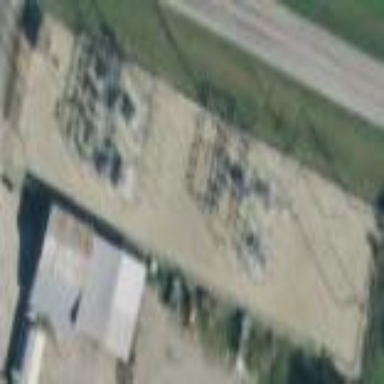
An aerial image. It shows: Distribution level power substation enclosed by fence.